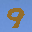
Label: 9